Question: I have a Numpy array and I want to normalize its values. I used the following code but after normalization my data was corrupted. Is there a specific function for normalization?
How can I do it?
'''
def preprocess(data):
data=np.nan_to_num(data)
maximum=np.amax(data)
minimum=np.amin(data)
data=(data-minimum)/(maximum-minimum)
print(data)
return data
'''
:

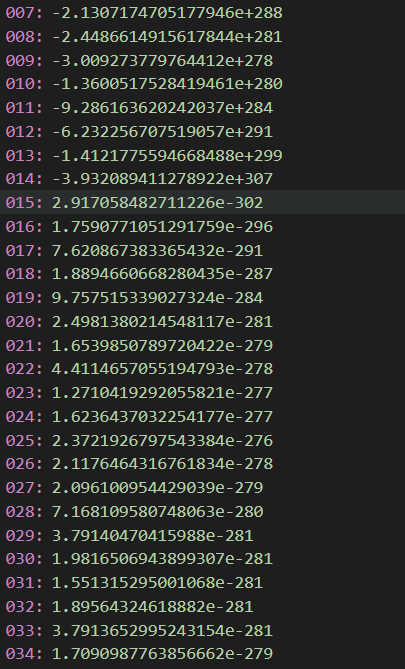
Answer: , one possible option is to use <URL>:
'''
>>> import numpy as np
>>> from sklearn.preprocessing import MinMaxScaler
>>> data = np.random.random((10,2))
>>> sc = MinMaxScaler(feature_range=(0, 1))
>>> data_norm = sc.fit_transform(data)
>>> data_norm
array([[1. , 0.<PHONE>],
[0.<PHONE>, 1. ],
[0.94696839, 0.28945529],
[0.43489412, 0. ],
[0.47447027, 0.53392371],
[0.59116035, 0.82860749],
[0.81434593, 0.78785469],
[0. , 0.<PHONE>],
[0.51659277, 0.<PHONE>],
[0.82566529, 0.67091873]])
'''
As @Mr.T already mentioned in the comment, your code runs fine, it normalizes the data . Here is what I mean:
'''
>>> data_norm = sc.fit_transform(data.reshape(-1,1)).reshape(-1,data.shape[1])
>>> data_norm
>>> data_norm
array([[0.94871152, 0.<PHONE>],
[0.<PHONE>, 1. ],
[0.89854913, 0.28945529],
[0.41418014, 0. ],
[0.45161507, 0.53392371],
[0.56199174, 0.82860749],
[0.77310208, 0.78785469],
[0.<PHONE>, 0.<PHONE>],
[0.49145857, 0.<PHONE>],
[0.78380902, 0.67091873]])
'''
Running your code gives:
'''
>>> data_norm = preprocess(data)
>>> data_norm
array([[0.94871152, 0.<PHONE>],
[0.<PHONE>, 1. ],
[0.89854913, 0.28945529],
[0.41418014, 0. ],
[0.45161507, 0.53392371],
[0.56199174, 0.82860749],
[0.77310208, 0.78785469],
[0.<PHONE>, 0.<PHONE>],
[0.49145857, 0.<PHONE>],
[0.78380902, 0.67091873]])
'''